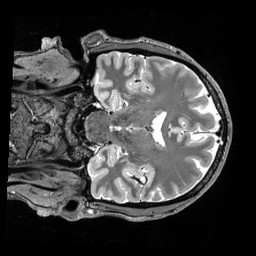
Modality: T2w
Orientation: coronal
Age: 46
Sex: male
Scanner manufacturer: siemens
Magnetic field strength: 3 T
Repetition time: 3.2 s
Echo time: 0.56 s